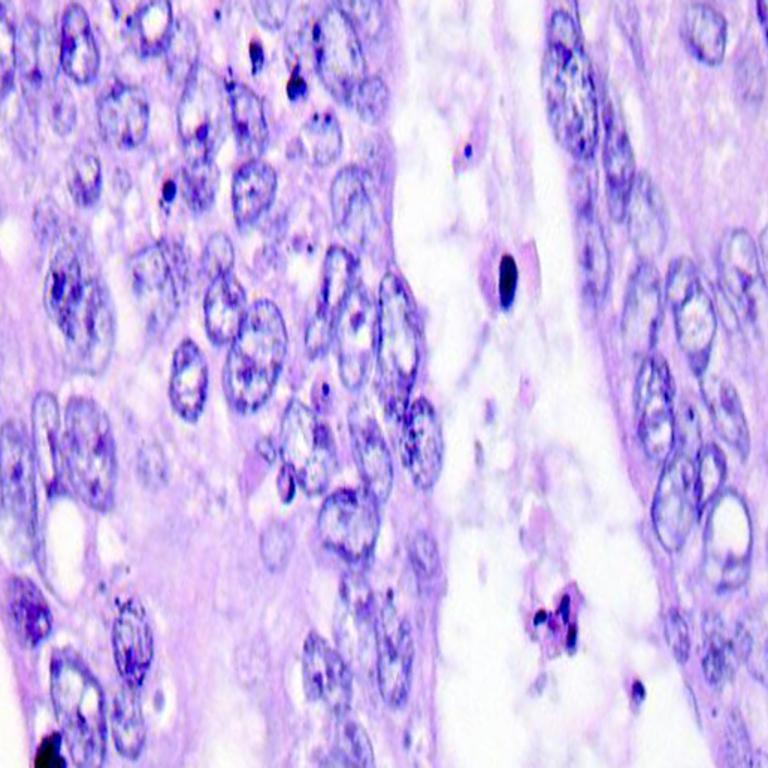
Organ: colon
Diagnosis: adenocarcinomas